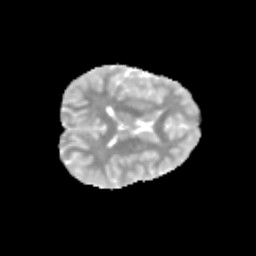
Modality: MD
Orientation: axial
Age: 12
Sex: female
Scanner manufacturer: siemens
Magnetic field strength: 3 T
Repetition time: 3.8 s
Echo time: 0.07 s